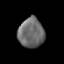
Tissue: prostate
Cell type: T cells
Senescence score: 0.3338
Nuclear area (px): 750
Mean DAPI intensity: 107.735